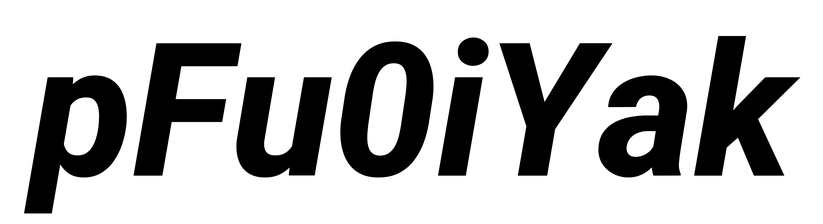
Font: Roboto-Italic_ExtraBold_Italic